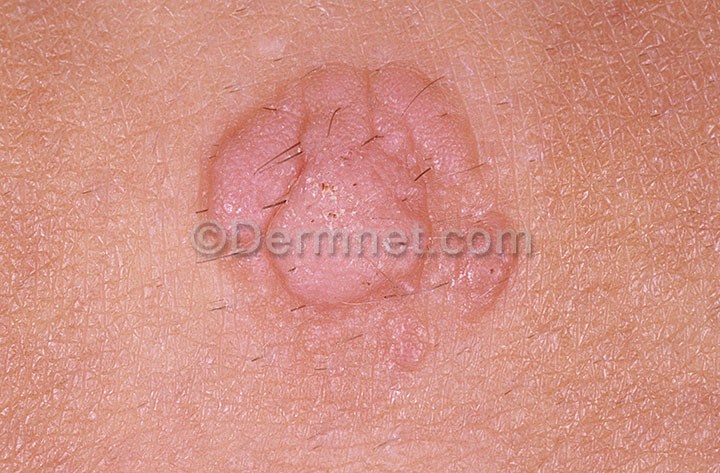
Disease: Warts Molluscum and other Viral Infections